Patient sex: F
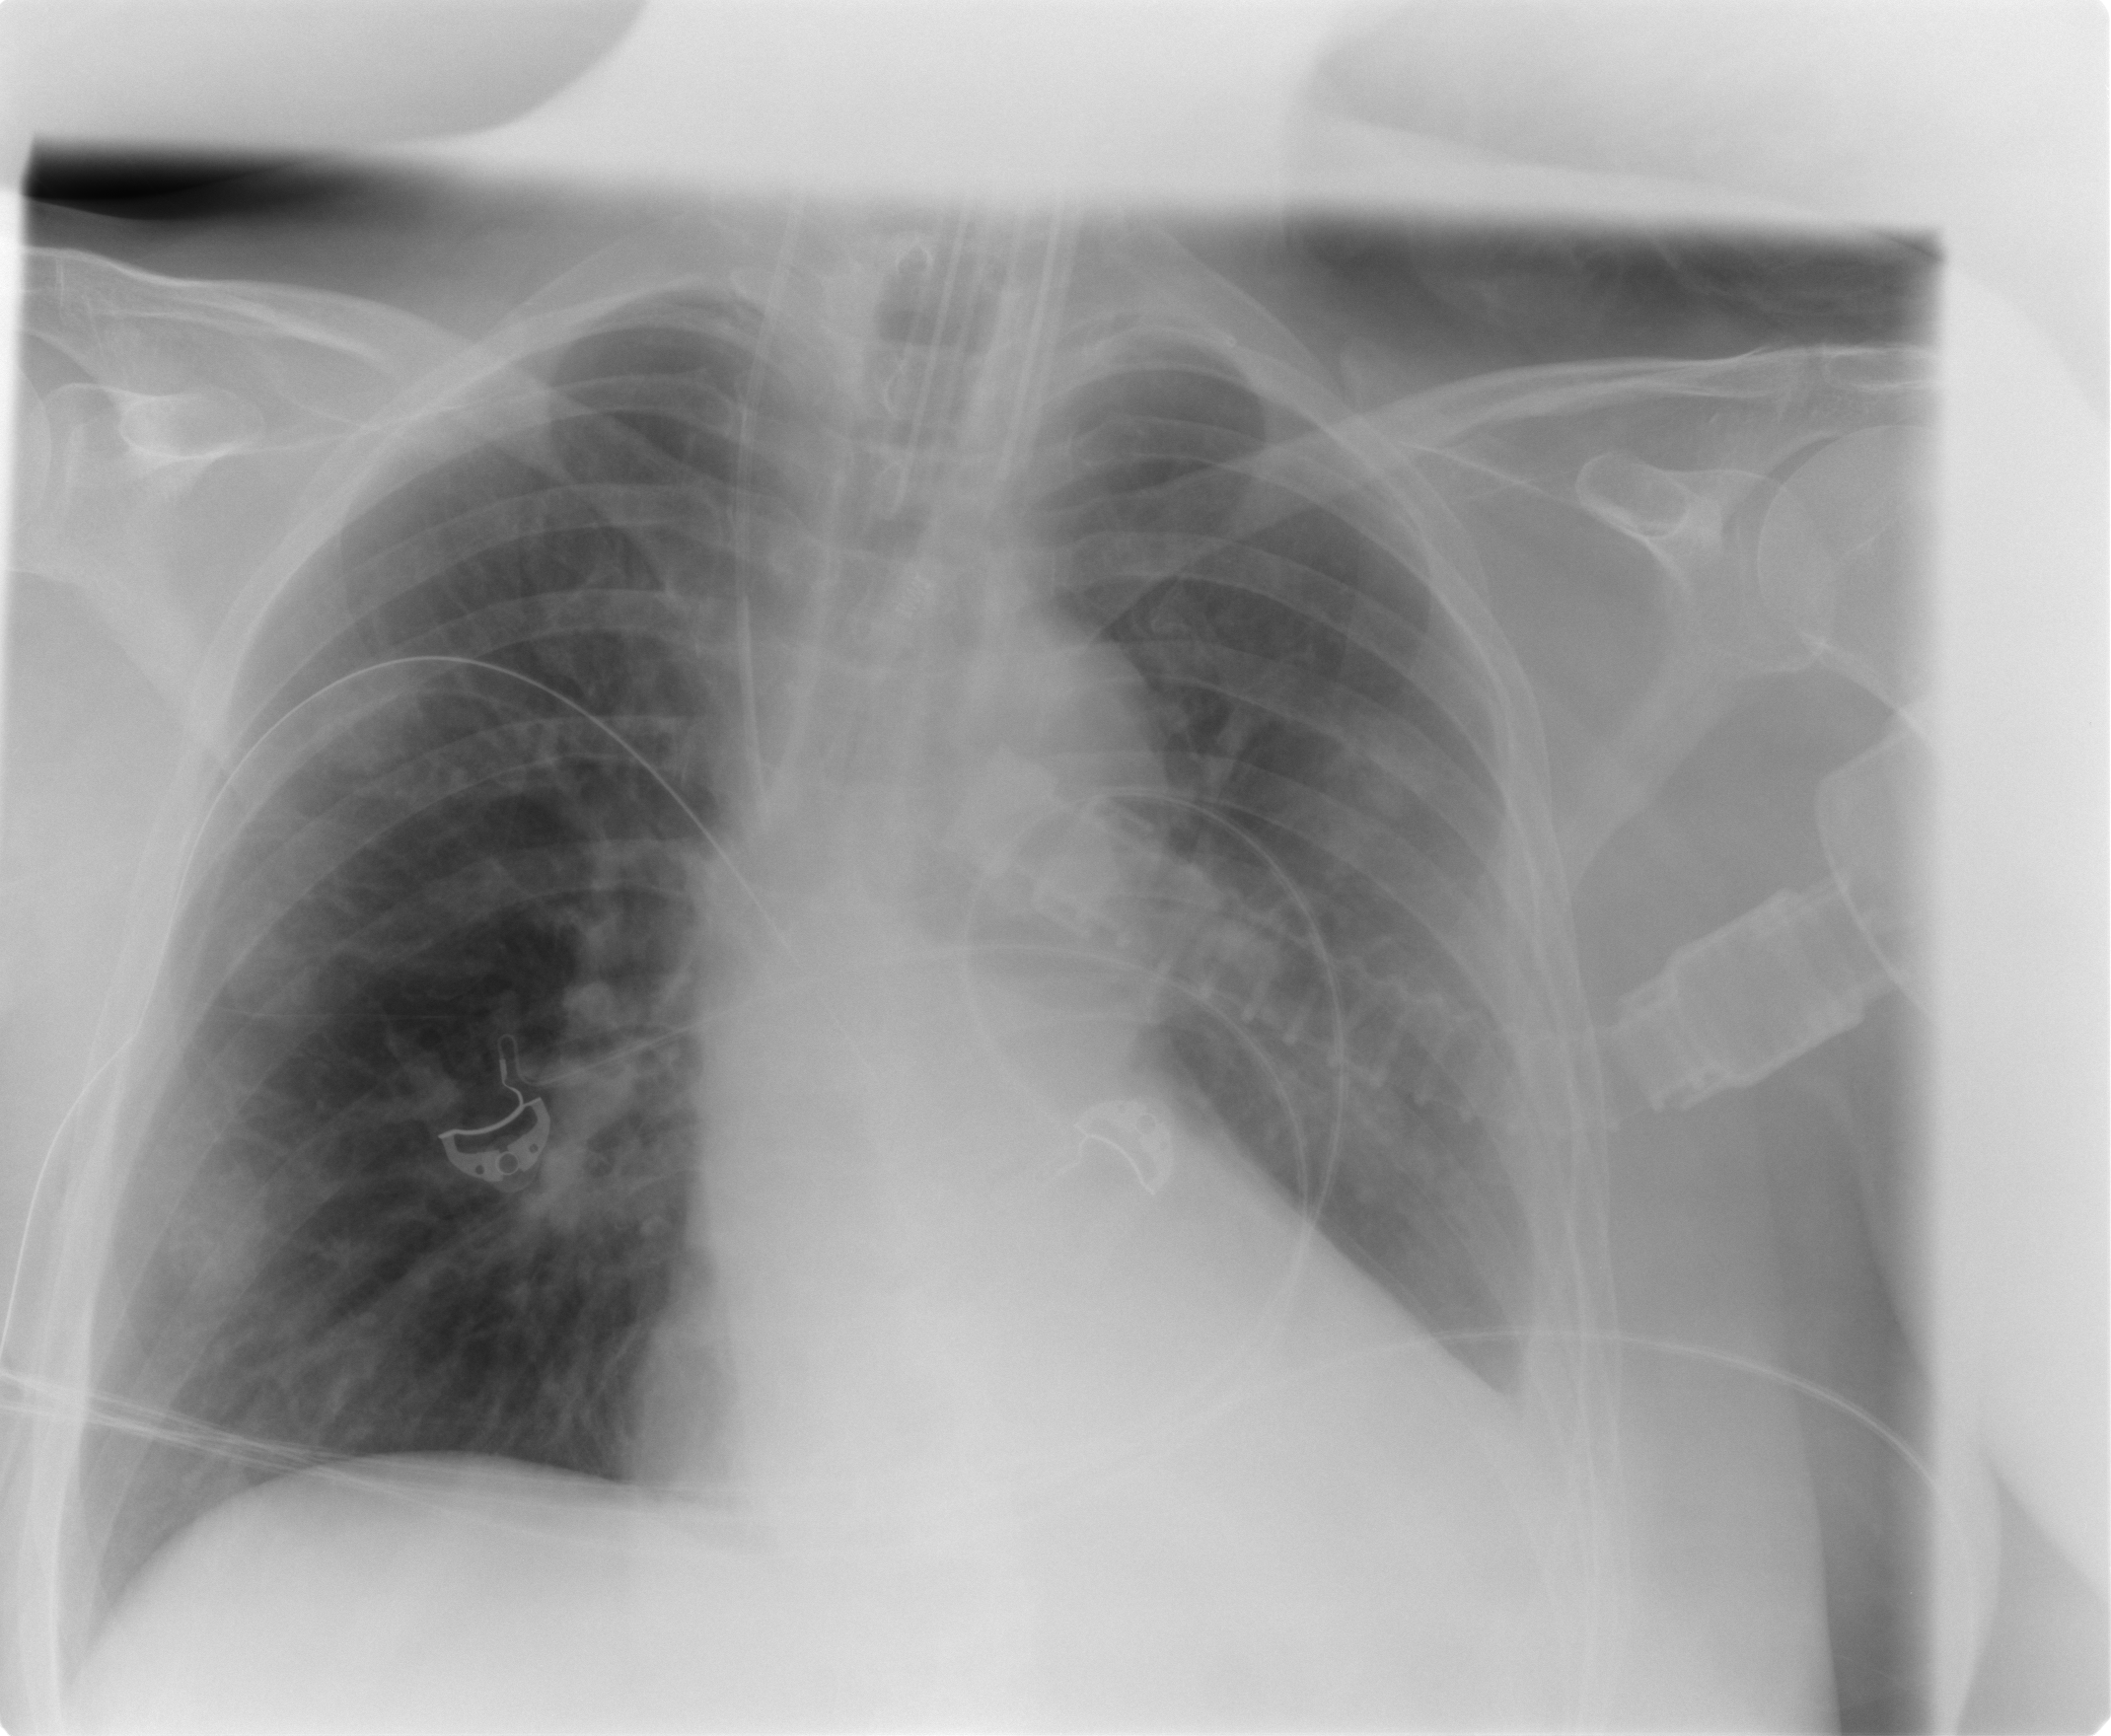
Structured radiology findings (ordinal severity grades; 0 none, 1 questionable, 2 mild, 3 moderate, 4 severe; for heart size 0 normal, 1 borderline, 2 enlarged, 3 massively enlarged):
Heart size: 2
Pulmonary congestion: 0
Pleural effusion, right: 0
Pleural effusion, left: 2
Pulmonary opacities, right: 2
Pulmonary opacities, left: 1
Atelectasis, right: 0
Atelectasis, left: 2